Question: I need to convert Image to :
'''
byte[] imageBytes = File.ReadAllBytes("user-defolt.png");
'''
But I had following error :

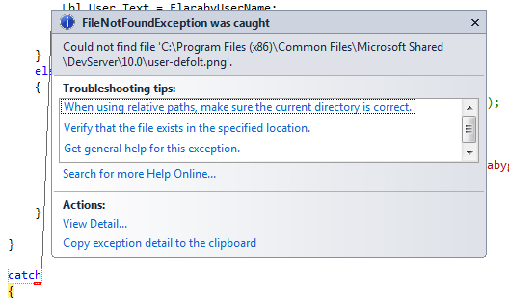
Answer: Use physical path:
'''
byte[] imageBytes = File.ReadAllBytes(@"C:\user-defolt.png");
'''
or
'''
byte[] imageBytes = File.ReadAllBytes( Server.MapPath("user-defolt.png"));
'''